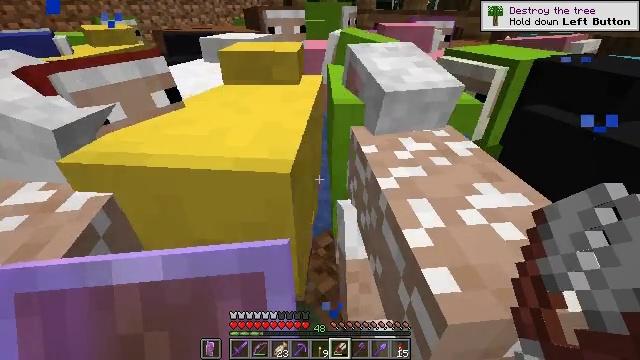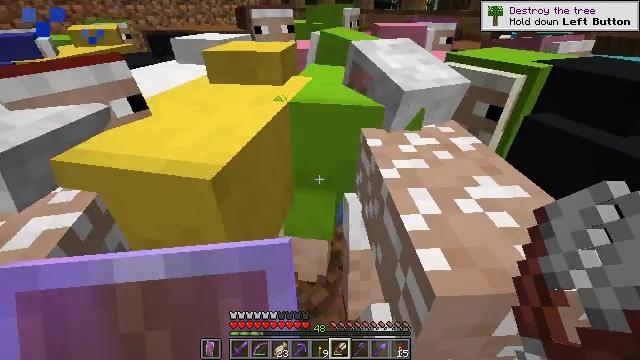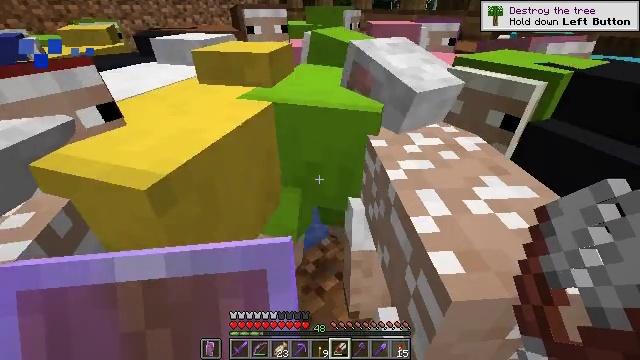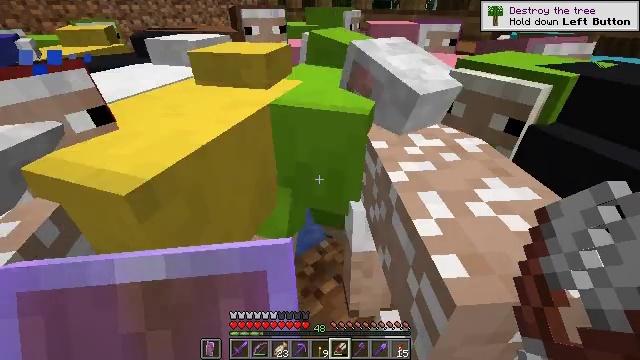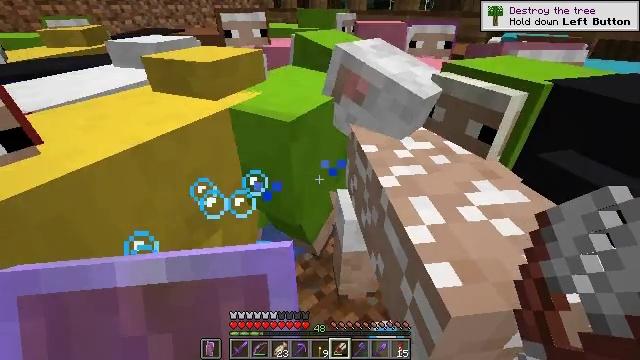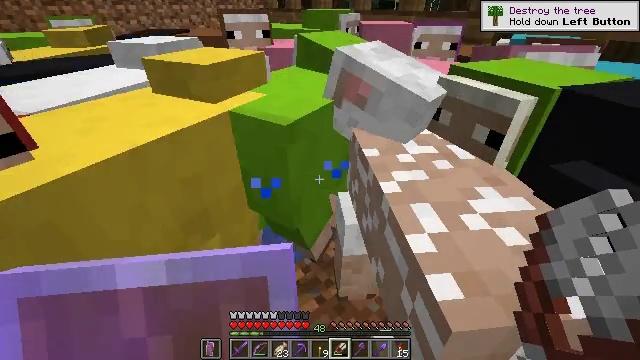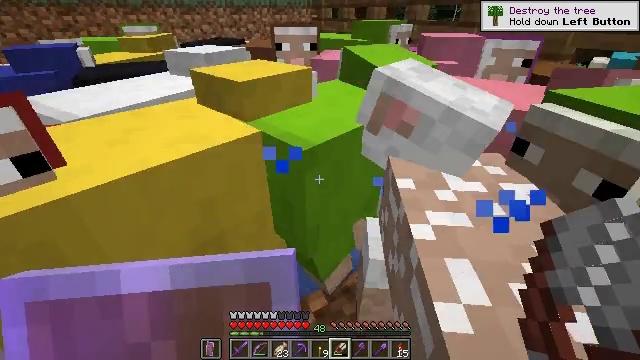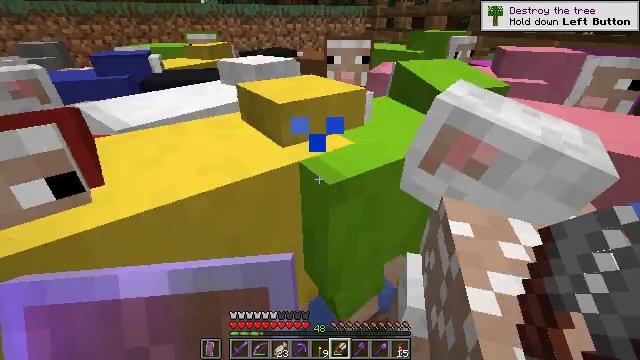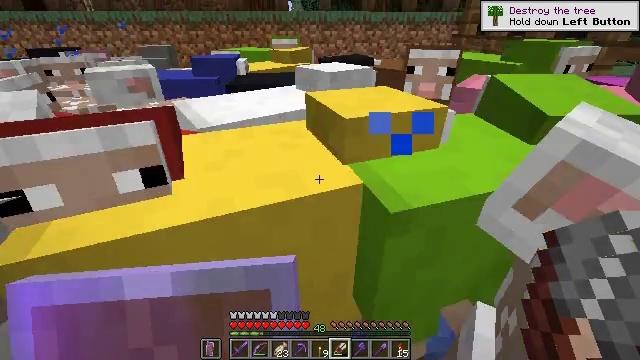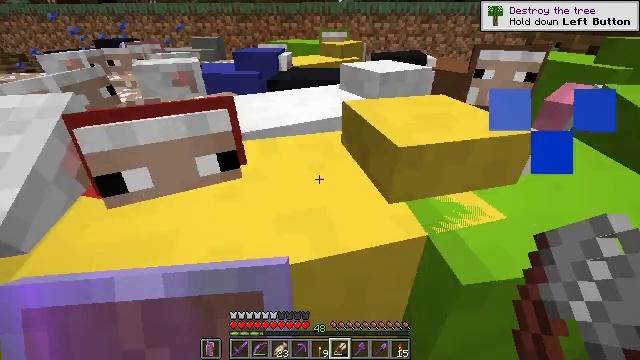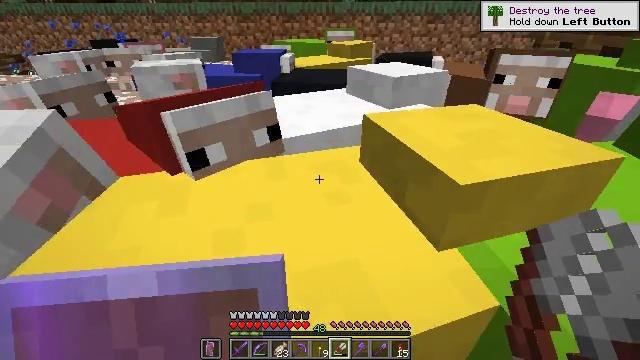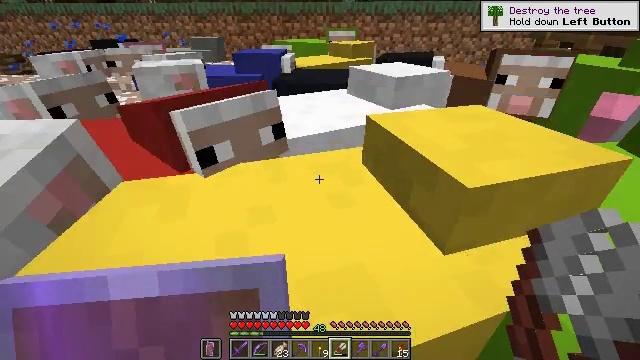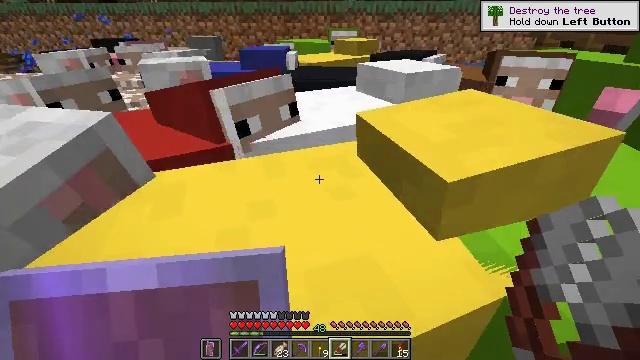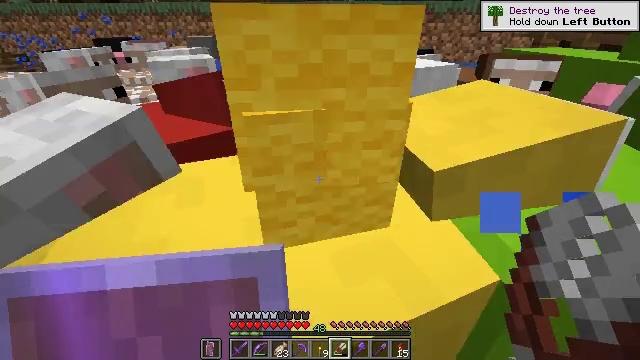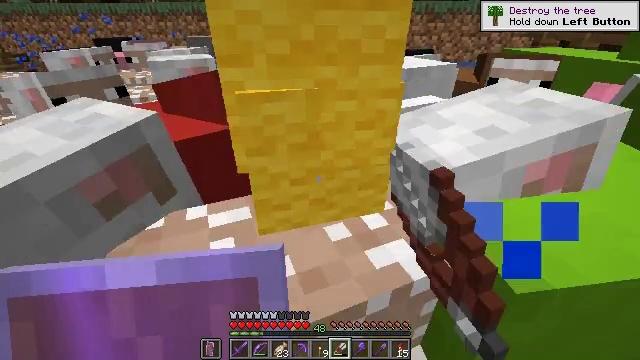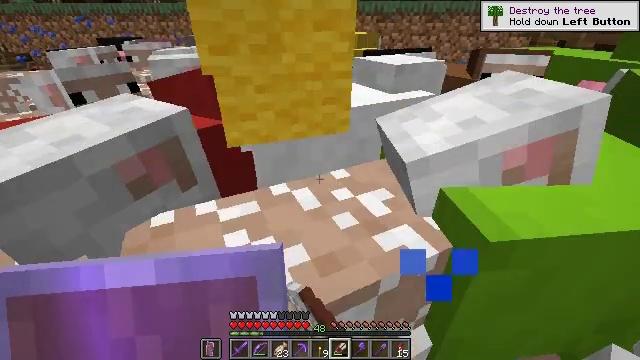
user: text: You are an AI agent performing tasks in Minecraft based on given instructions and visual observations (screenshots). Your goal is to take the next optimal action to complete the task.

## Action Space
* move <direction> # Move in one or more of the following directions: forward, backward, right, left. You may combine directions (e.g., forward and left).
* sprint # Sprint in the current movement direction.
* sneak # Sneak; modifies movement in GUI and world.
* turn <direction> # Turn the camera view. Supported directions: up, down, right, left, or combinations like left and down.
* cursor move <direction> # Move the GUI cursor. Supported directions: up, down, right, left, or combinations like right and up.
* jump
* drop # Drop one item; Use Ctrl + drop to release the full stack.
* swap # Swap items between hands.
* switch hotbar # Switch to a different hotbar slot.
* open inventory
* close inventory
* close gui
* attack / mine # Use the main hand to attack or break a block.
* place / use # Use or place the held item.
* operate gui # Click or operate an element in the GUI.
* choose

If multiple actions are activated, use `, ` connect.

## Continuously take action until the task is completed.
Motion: motion action
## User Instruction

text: craft item air
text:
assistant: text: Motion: use / place
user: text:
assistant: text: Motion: no_op
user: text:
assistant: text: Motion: use / place
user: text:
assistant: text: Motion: use / place
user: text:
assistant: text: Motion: move forward, use / place
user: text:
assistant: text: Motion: move forward, turn left and up, use / place
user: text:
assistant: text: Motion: move forward, turn left and up
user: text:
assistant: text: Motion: move forward, turn left and up, use / place
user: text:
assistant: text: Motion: move forward, turn left and down, use / place
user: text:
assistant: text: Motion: use / place
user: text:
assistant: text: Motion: use / place
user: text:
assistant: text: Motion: no_op
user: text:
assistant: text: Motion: use / place
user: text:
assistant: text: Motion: use / place
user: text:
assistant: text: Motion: use / place
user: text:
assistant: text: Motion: turn right
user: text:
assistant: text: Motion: turn right and down
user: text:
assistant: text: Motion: turn right, use / place
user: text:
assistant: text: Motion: use / place
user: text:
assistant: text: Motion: turn right, use / place
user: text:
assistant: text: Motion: turn right
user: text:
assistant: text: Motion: no_op
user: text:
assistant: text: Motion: use / place
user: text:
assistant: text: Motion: use / place
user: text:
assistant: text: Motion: use / place
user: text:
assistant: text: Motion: no_op
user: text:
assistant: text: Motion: no_op
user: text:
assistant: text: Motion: turn left, use / place
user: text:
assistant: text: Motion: turn left, use / place
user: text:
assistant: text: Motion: use / place